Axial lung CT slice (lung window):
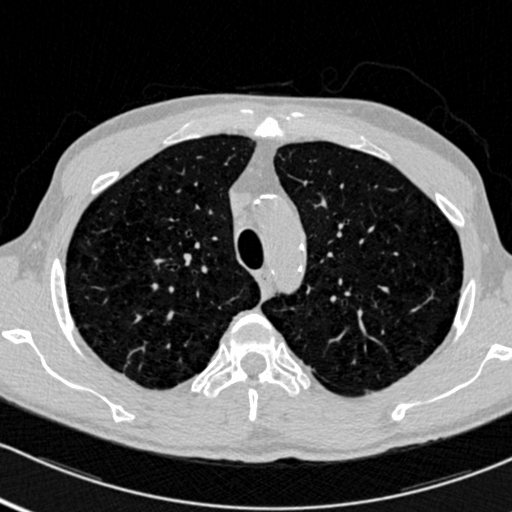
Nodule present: no